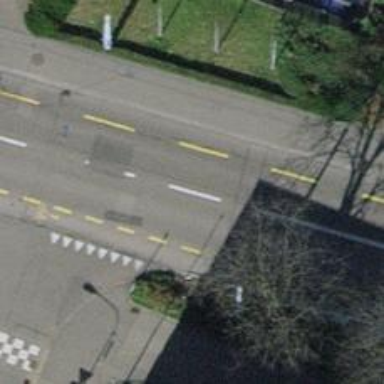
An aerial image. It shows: Tram crossing on the railway.